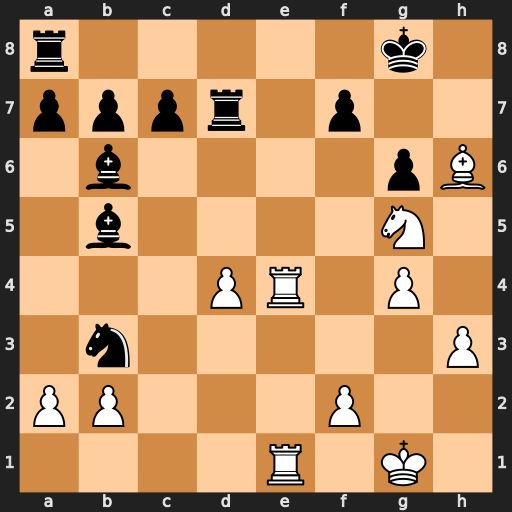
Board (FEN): r5k1/pppr1p2/1b4pB/1b4N1/3PR1P1/1n5P/PP3P2/4R1K1
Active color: w
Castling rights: -
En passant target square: -
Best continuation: Re8+ Rxe8 Rxe8#